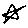
Label: star